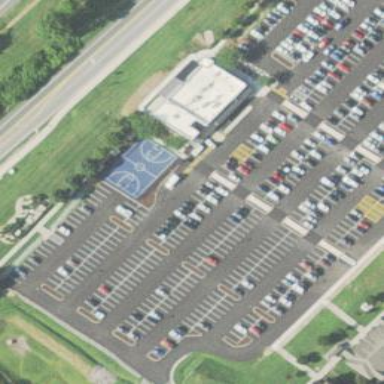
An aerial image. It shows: Parking area with surface.